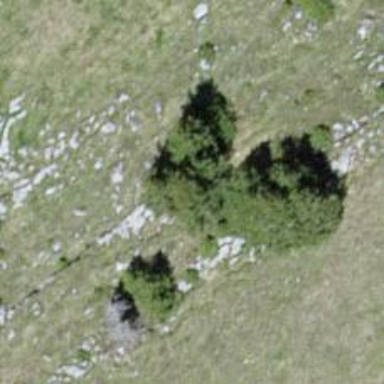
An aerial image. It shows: Needle-leaved tree in its natural environment.